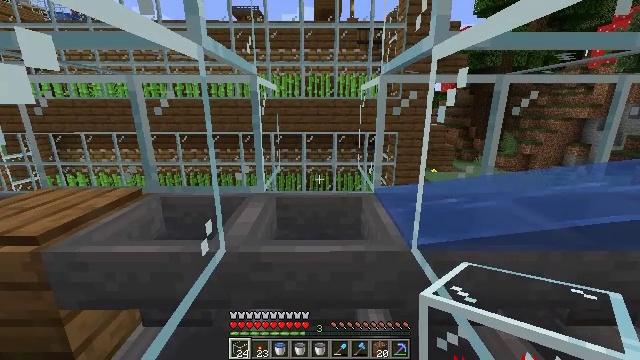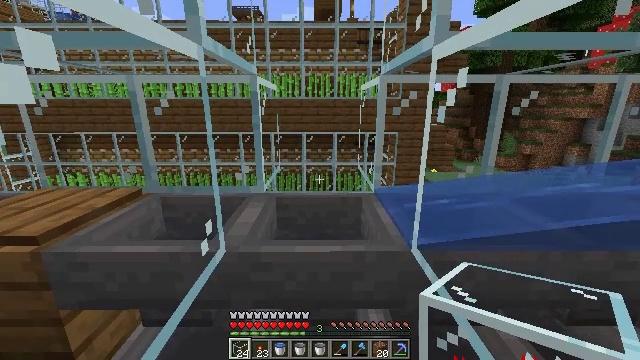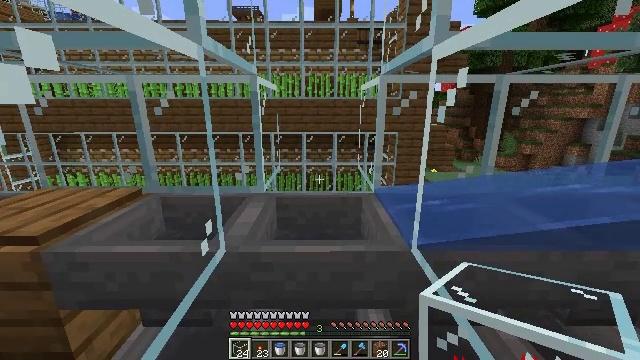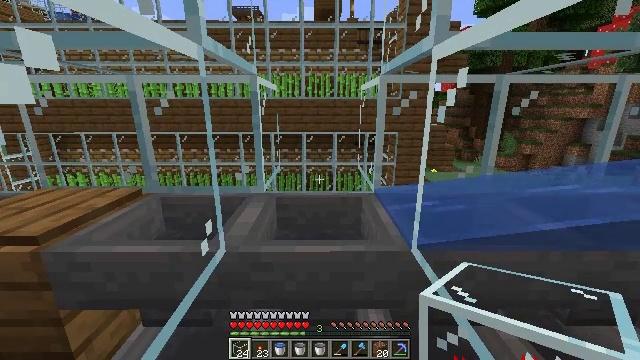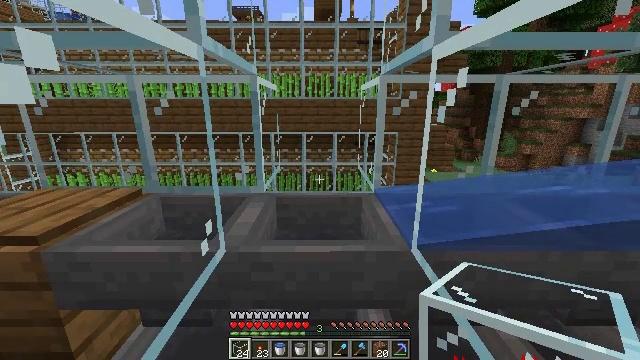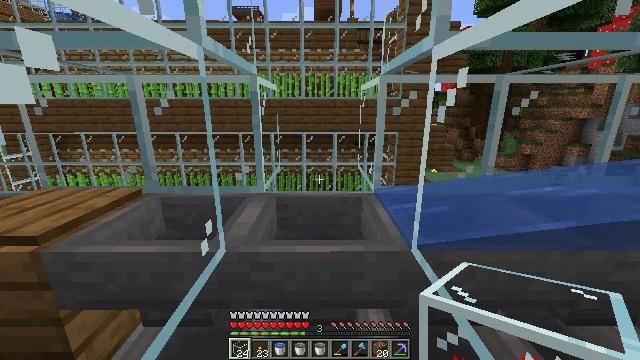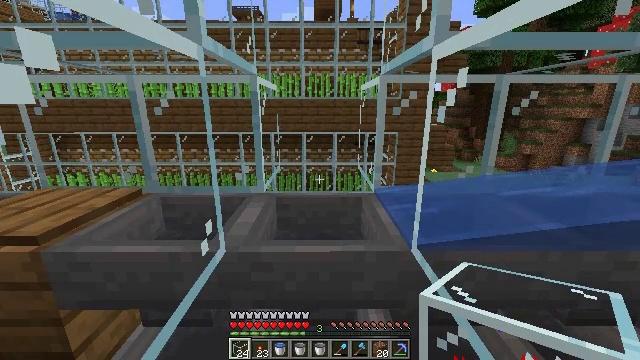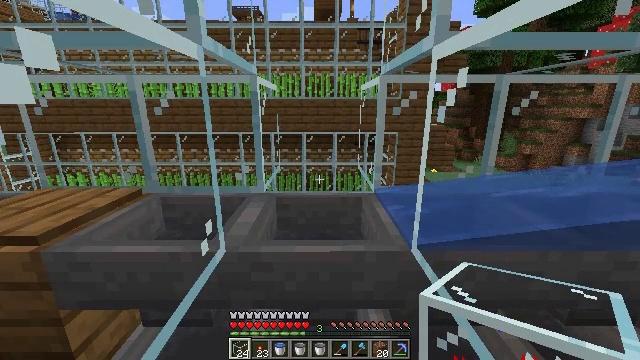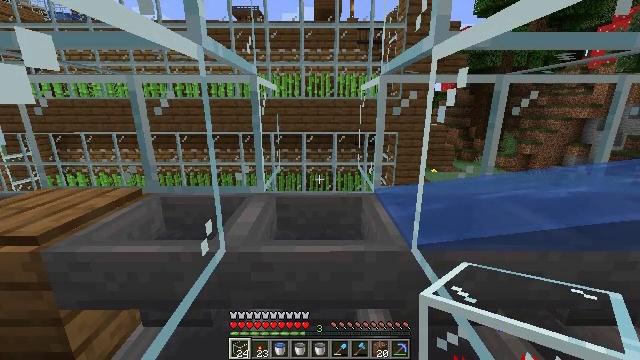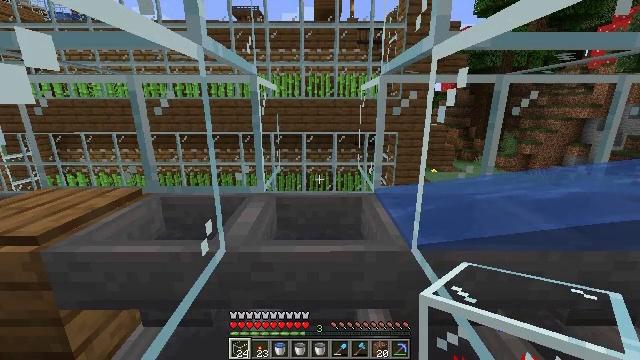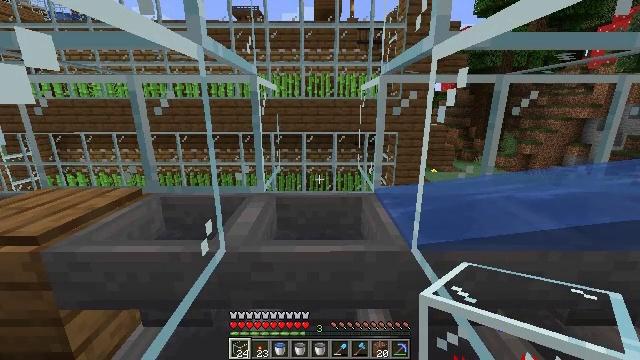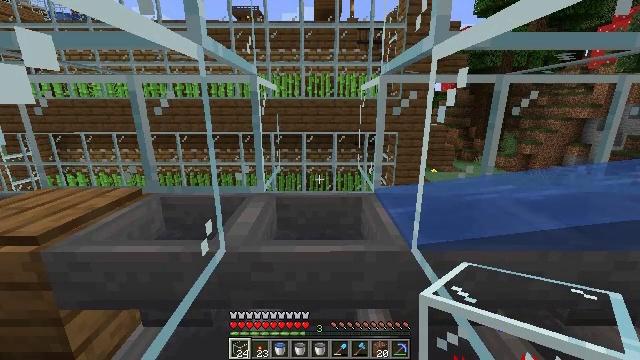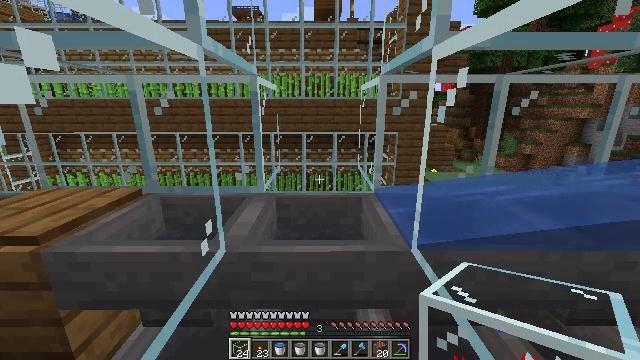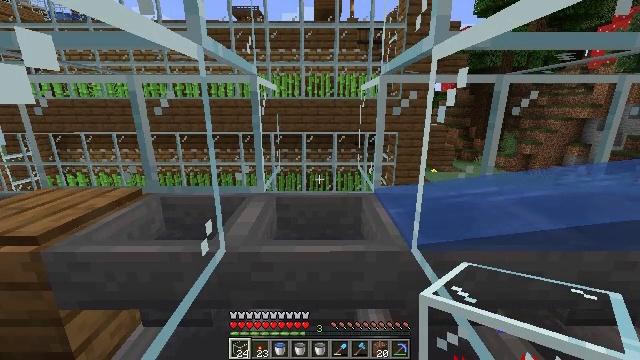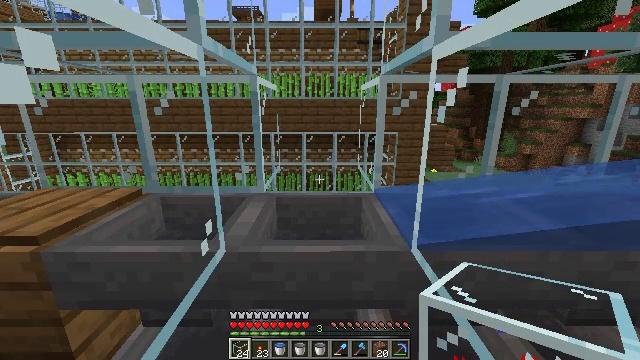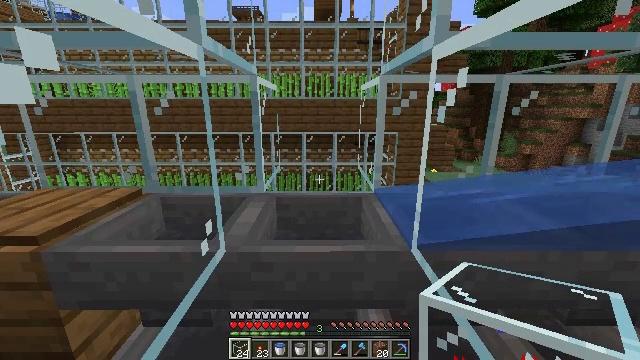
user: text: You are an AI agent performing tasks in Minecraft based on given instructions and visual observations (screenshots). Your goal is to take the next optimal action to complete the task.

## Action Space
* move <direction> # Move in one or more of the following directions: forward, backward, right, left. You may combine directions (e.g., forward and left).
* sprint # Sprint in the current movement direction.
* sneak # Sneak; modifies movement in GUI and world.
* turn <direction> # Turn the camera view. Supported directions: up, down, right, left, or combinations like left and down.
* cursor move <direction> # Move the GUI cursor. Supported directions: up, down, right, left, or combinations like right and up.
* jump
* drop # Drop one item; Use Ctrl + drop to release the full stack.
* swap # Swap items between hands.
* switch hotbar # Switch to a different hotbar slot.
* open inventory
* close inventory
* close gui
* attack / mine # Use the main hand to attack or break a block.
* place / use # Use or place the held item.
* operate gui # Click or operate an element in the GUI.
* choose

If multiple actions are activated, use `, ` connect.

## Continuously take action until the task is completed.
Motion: motion action
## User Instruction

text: Gather the comparator.
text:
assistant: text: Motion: no_op
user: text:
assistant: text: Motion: no_op
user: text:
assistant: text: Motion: no_op
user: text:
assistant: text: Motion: no_op
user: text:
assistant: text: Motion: no_op
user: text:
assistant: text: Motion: no_op
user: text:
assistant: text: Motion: no_op
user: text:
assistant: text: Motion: no_op
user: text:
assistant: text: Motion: no_op
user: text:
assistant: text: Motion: no_op
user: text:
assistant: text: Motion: no_op
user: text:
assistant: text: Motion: no_op
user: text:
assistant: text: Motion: no_op
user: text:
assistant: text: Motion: no_op
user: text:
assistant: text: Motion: no_op
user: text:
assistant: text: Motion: no_op
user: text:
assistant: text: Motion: no_op
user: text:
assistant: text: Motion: no_op
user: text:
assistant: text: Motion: no_op
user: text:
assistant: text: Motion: no_op
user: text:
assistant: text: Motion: no_op
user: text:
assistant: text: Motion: no_op
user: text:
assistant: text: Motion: no_op
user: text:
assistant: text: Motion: no_op
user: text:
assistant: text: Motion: no_op
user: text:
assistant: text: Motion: no_op
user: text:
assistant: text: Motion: no_op
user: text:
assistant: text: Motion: no_op
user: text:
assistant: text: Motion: no_op
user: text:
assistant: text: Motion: no_op